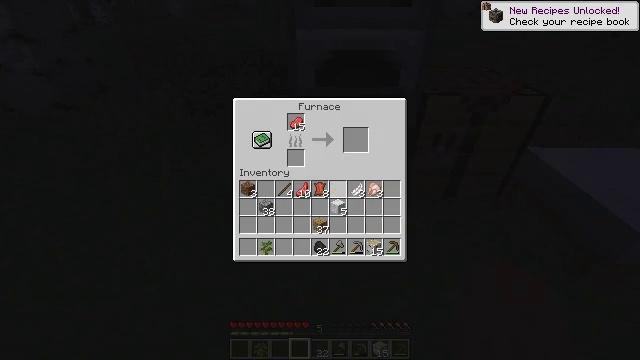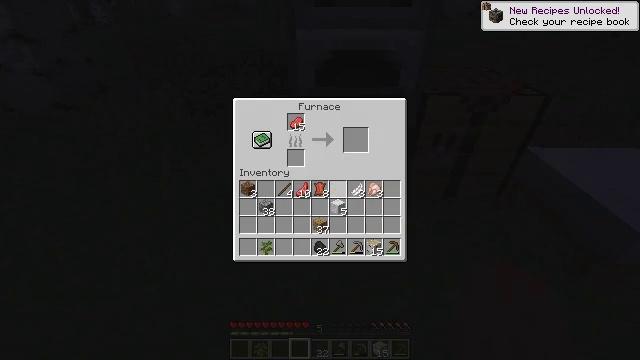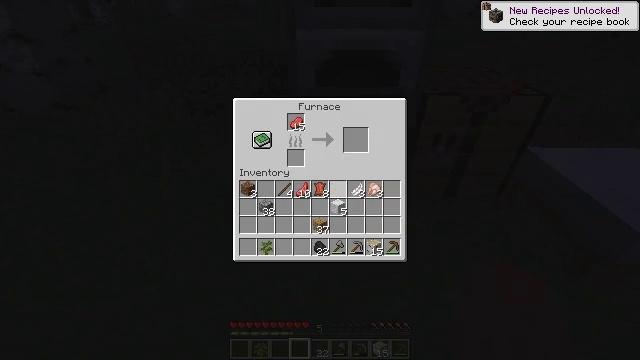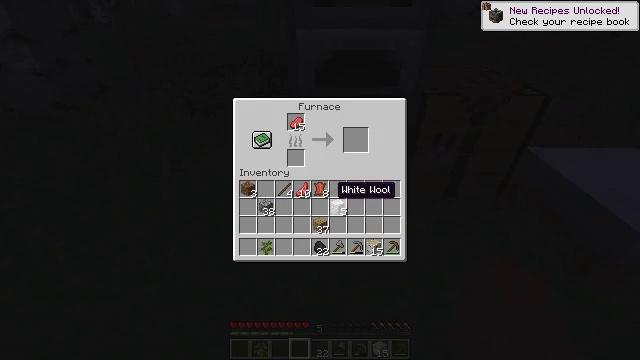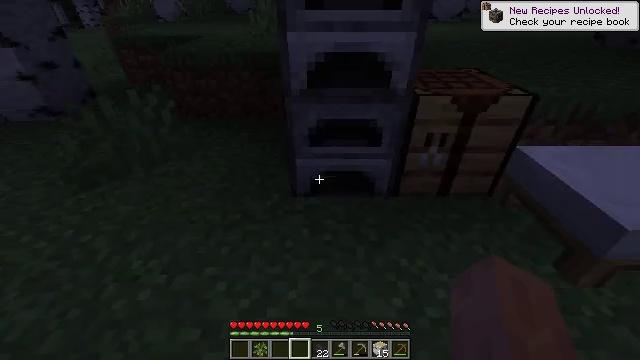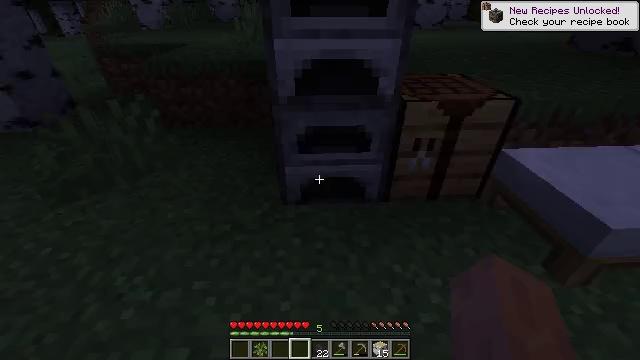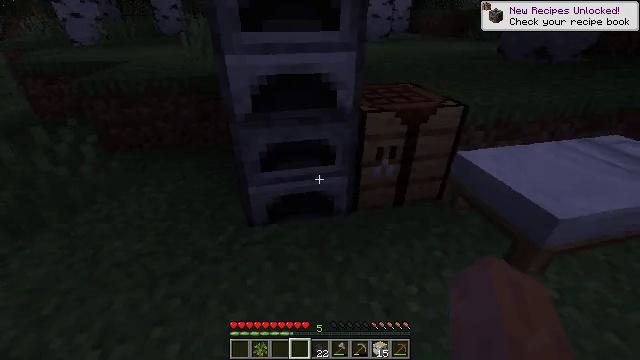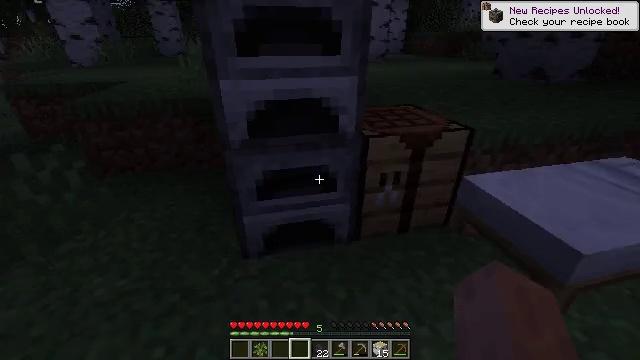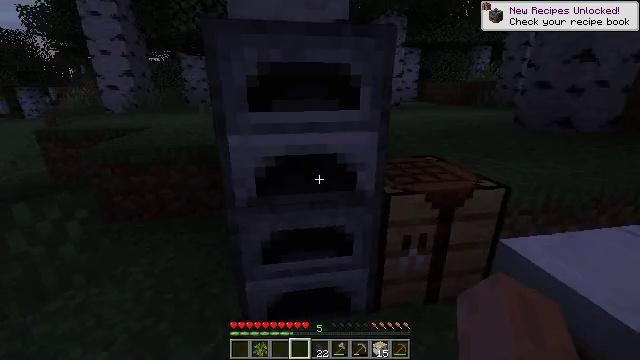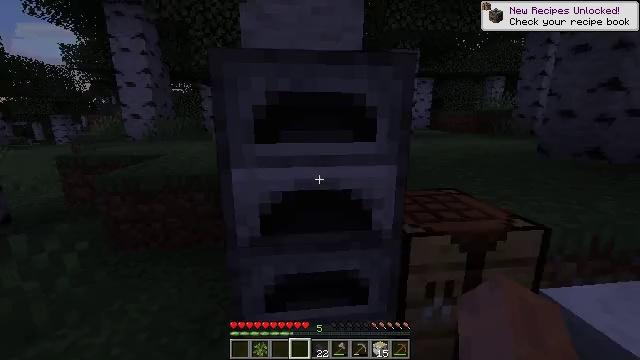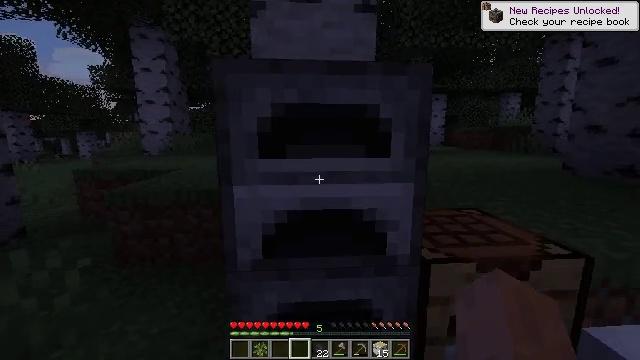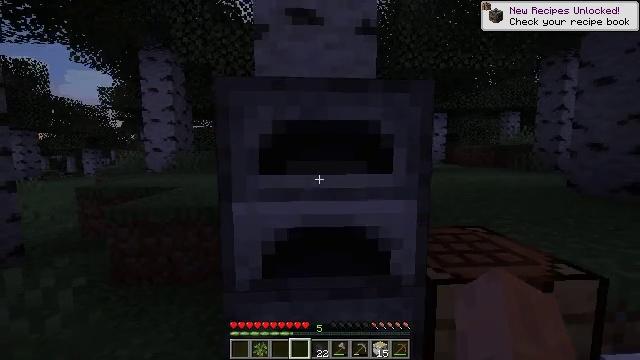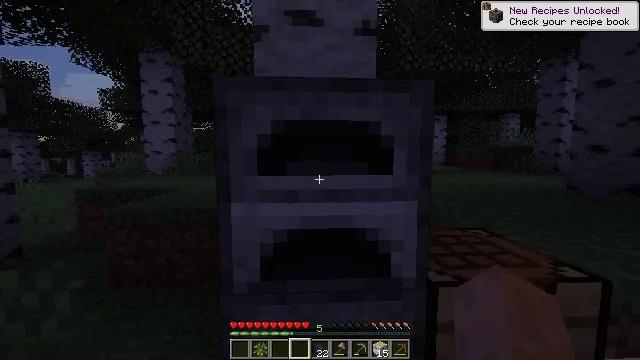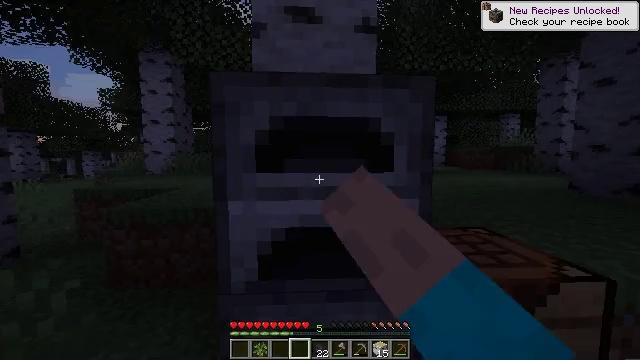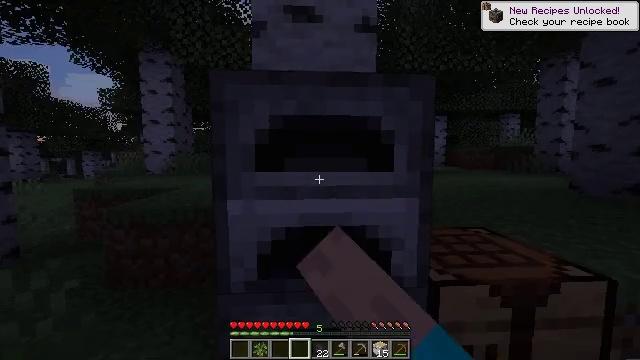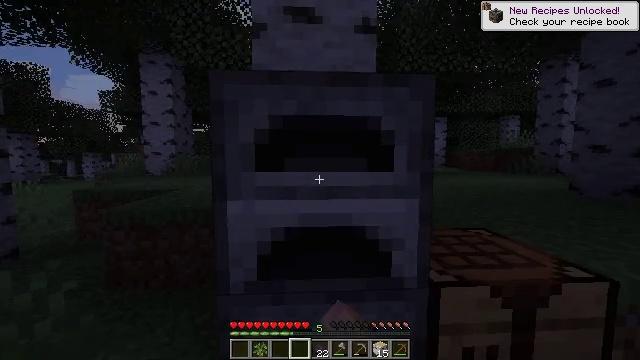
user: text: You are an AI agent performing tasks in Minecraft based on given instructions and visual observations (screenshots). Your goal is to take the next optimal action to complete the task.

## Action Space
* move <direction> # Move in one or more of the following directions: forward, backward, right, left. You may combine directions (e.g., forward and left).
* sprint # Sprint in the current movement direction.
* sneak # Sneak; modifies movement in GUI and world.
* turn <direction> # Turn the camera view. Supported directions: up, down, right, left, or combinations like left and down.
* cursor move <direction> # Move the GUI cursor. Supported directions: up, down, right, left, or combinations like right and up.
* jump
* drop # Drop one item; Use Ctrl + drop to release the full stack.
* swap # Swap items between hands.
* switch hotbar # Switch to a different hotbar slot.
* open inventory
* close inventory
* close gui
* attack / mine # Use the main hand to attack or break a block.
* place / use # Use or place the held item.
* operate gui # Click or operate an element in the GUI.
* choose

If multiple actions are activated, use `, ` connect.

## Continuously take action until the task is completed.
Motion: motion action
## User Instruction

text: craft item air
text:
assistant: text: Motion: sneak
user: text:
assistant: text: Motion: sneak
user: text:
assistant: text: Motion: no_op
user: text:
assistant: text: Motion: cursor move right
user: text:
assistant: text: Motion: move forward, turn right and up, close gui
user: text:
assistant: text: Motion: move forward, turn right and up, open inventory
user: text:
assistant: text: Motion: move forward, turn up
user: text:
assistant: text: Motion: move forward, turn left and up
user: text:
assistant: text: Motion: turn left and up
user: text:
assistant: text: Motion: turn left and up
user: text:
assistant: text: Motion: turn up
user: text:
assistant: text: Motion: use / place
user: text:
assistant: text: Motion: use / place
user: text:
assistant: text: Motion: use / place
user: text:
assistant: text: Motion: no_op
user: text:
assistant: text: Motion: no_op
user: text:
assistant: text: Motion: no_op
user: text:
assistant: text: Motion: sneak
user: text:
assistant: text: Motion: sneak
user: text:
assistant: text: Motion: sneak
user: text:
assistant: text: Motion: sneak
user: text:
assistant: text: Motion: sneak
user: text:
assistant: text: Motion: sneak
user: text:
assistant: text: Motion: sneak
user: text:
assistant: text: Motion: sneak
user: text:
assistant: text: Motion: sneak, cursor move down
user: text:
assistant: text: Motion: sneak
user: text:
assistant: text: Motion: sneak
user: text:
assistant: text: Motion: sneak
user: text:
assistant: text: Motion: sneak